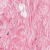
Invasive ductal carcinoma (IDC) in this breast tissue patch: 0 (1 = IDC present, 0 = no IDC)